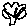
Label: tree